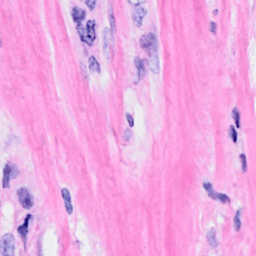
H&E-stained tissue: Breast